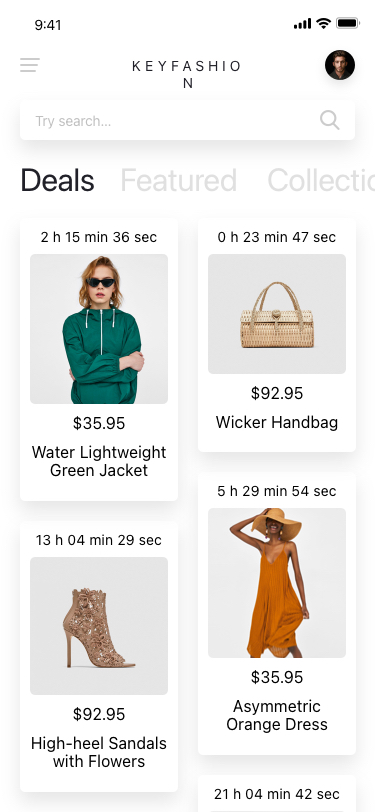
Text in this UI design:
Asymmetric
Orange Dress
$35.95
5 h 29 min 54 sec
21 h 04 min 42 sec
High-heel Sandals
with Flowers
$92.95
13 h 04 min 29 sec
Wicker Handbag
$92.95
0 h 23 min 47 sec
Water Lightweight Green Jacket
$35.95
2 h 15 min 36 sec
Deals
Featured
Collections
Try search…
KEYFASHION